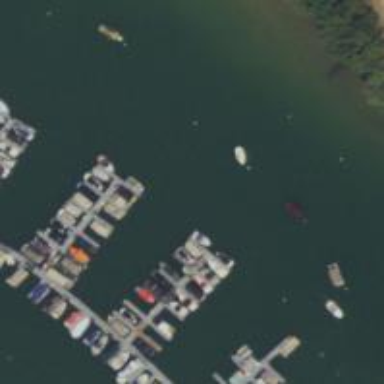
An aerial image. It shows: Pier with mooring facilities.